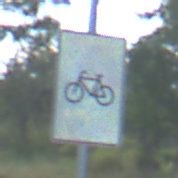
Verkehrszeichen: RadverkehrOhnePfeilsymbol
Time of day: MorningAfternoon
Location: Outdoor (Nature)
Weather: PartlyCloudy
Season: NotSpecified
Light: Natural